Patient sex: M
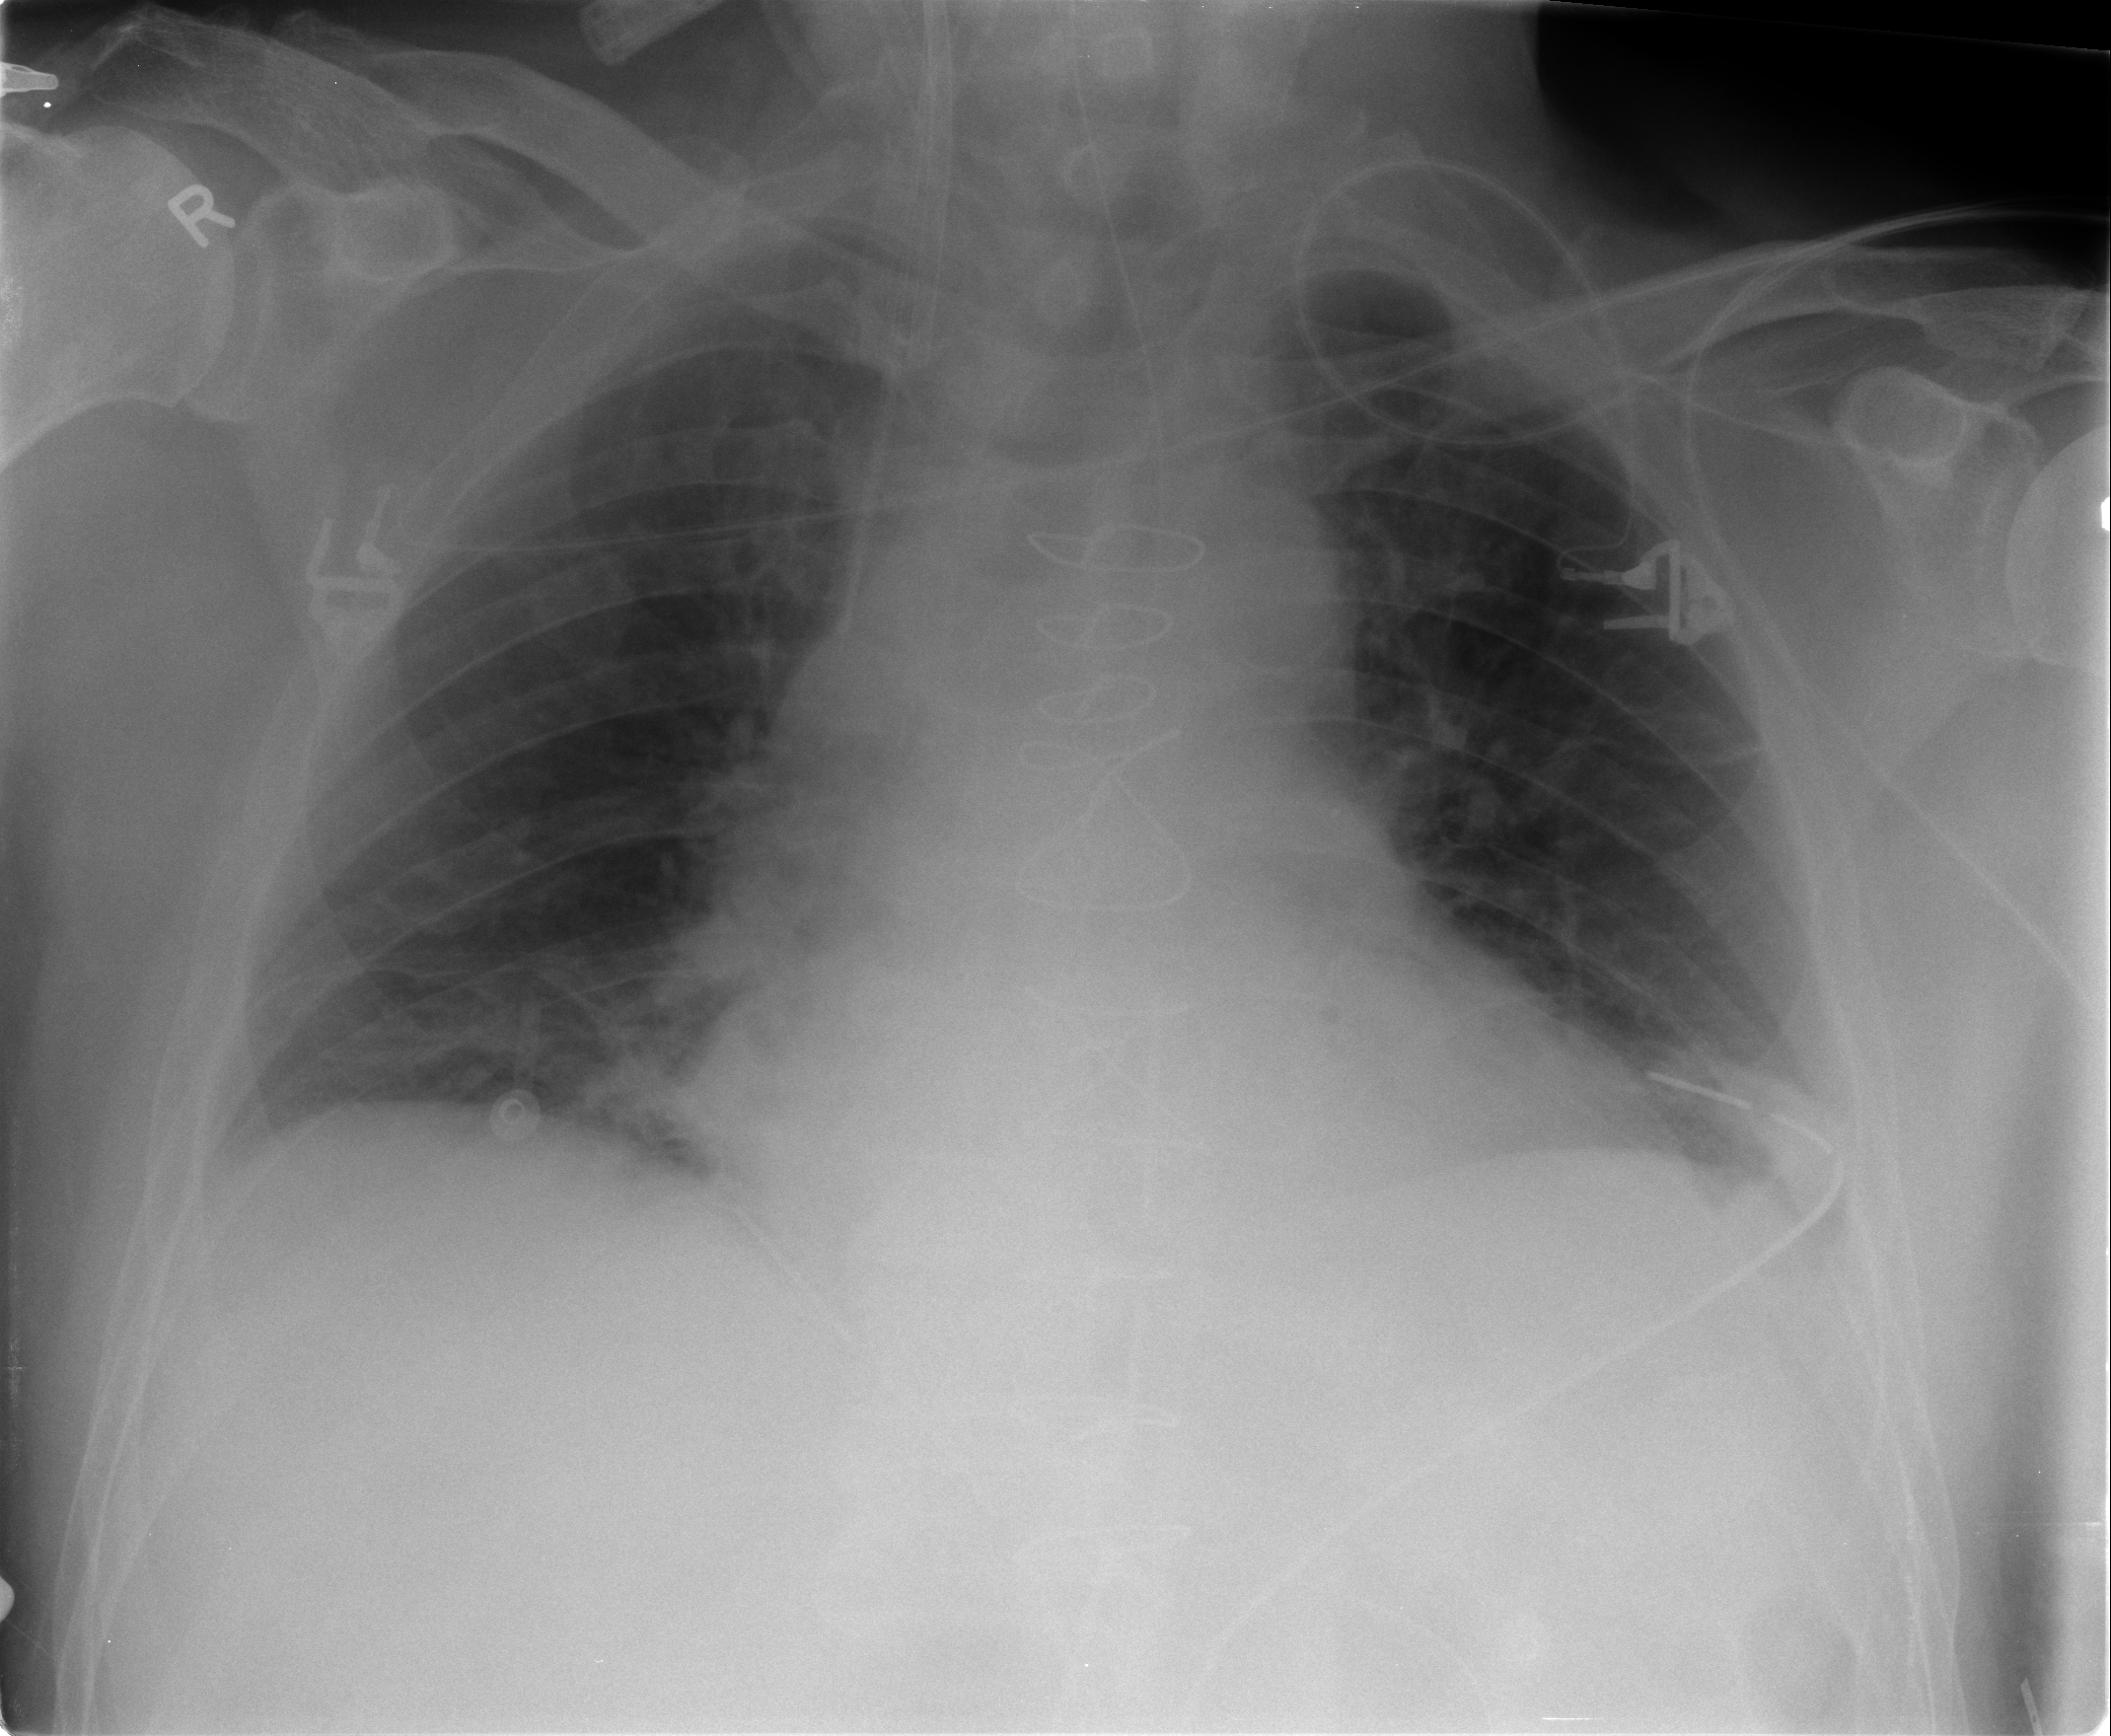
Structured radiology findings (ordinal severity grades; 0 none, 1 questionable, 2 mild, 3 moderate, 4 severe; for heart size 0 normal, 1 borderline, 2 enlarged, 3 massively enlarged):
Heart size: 0
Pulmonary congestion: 1
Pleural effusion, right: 0
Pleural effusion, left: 0
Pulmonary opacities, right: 0
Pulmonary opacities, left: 0
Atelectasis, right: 2
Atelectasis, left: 1